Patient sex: F
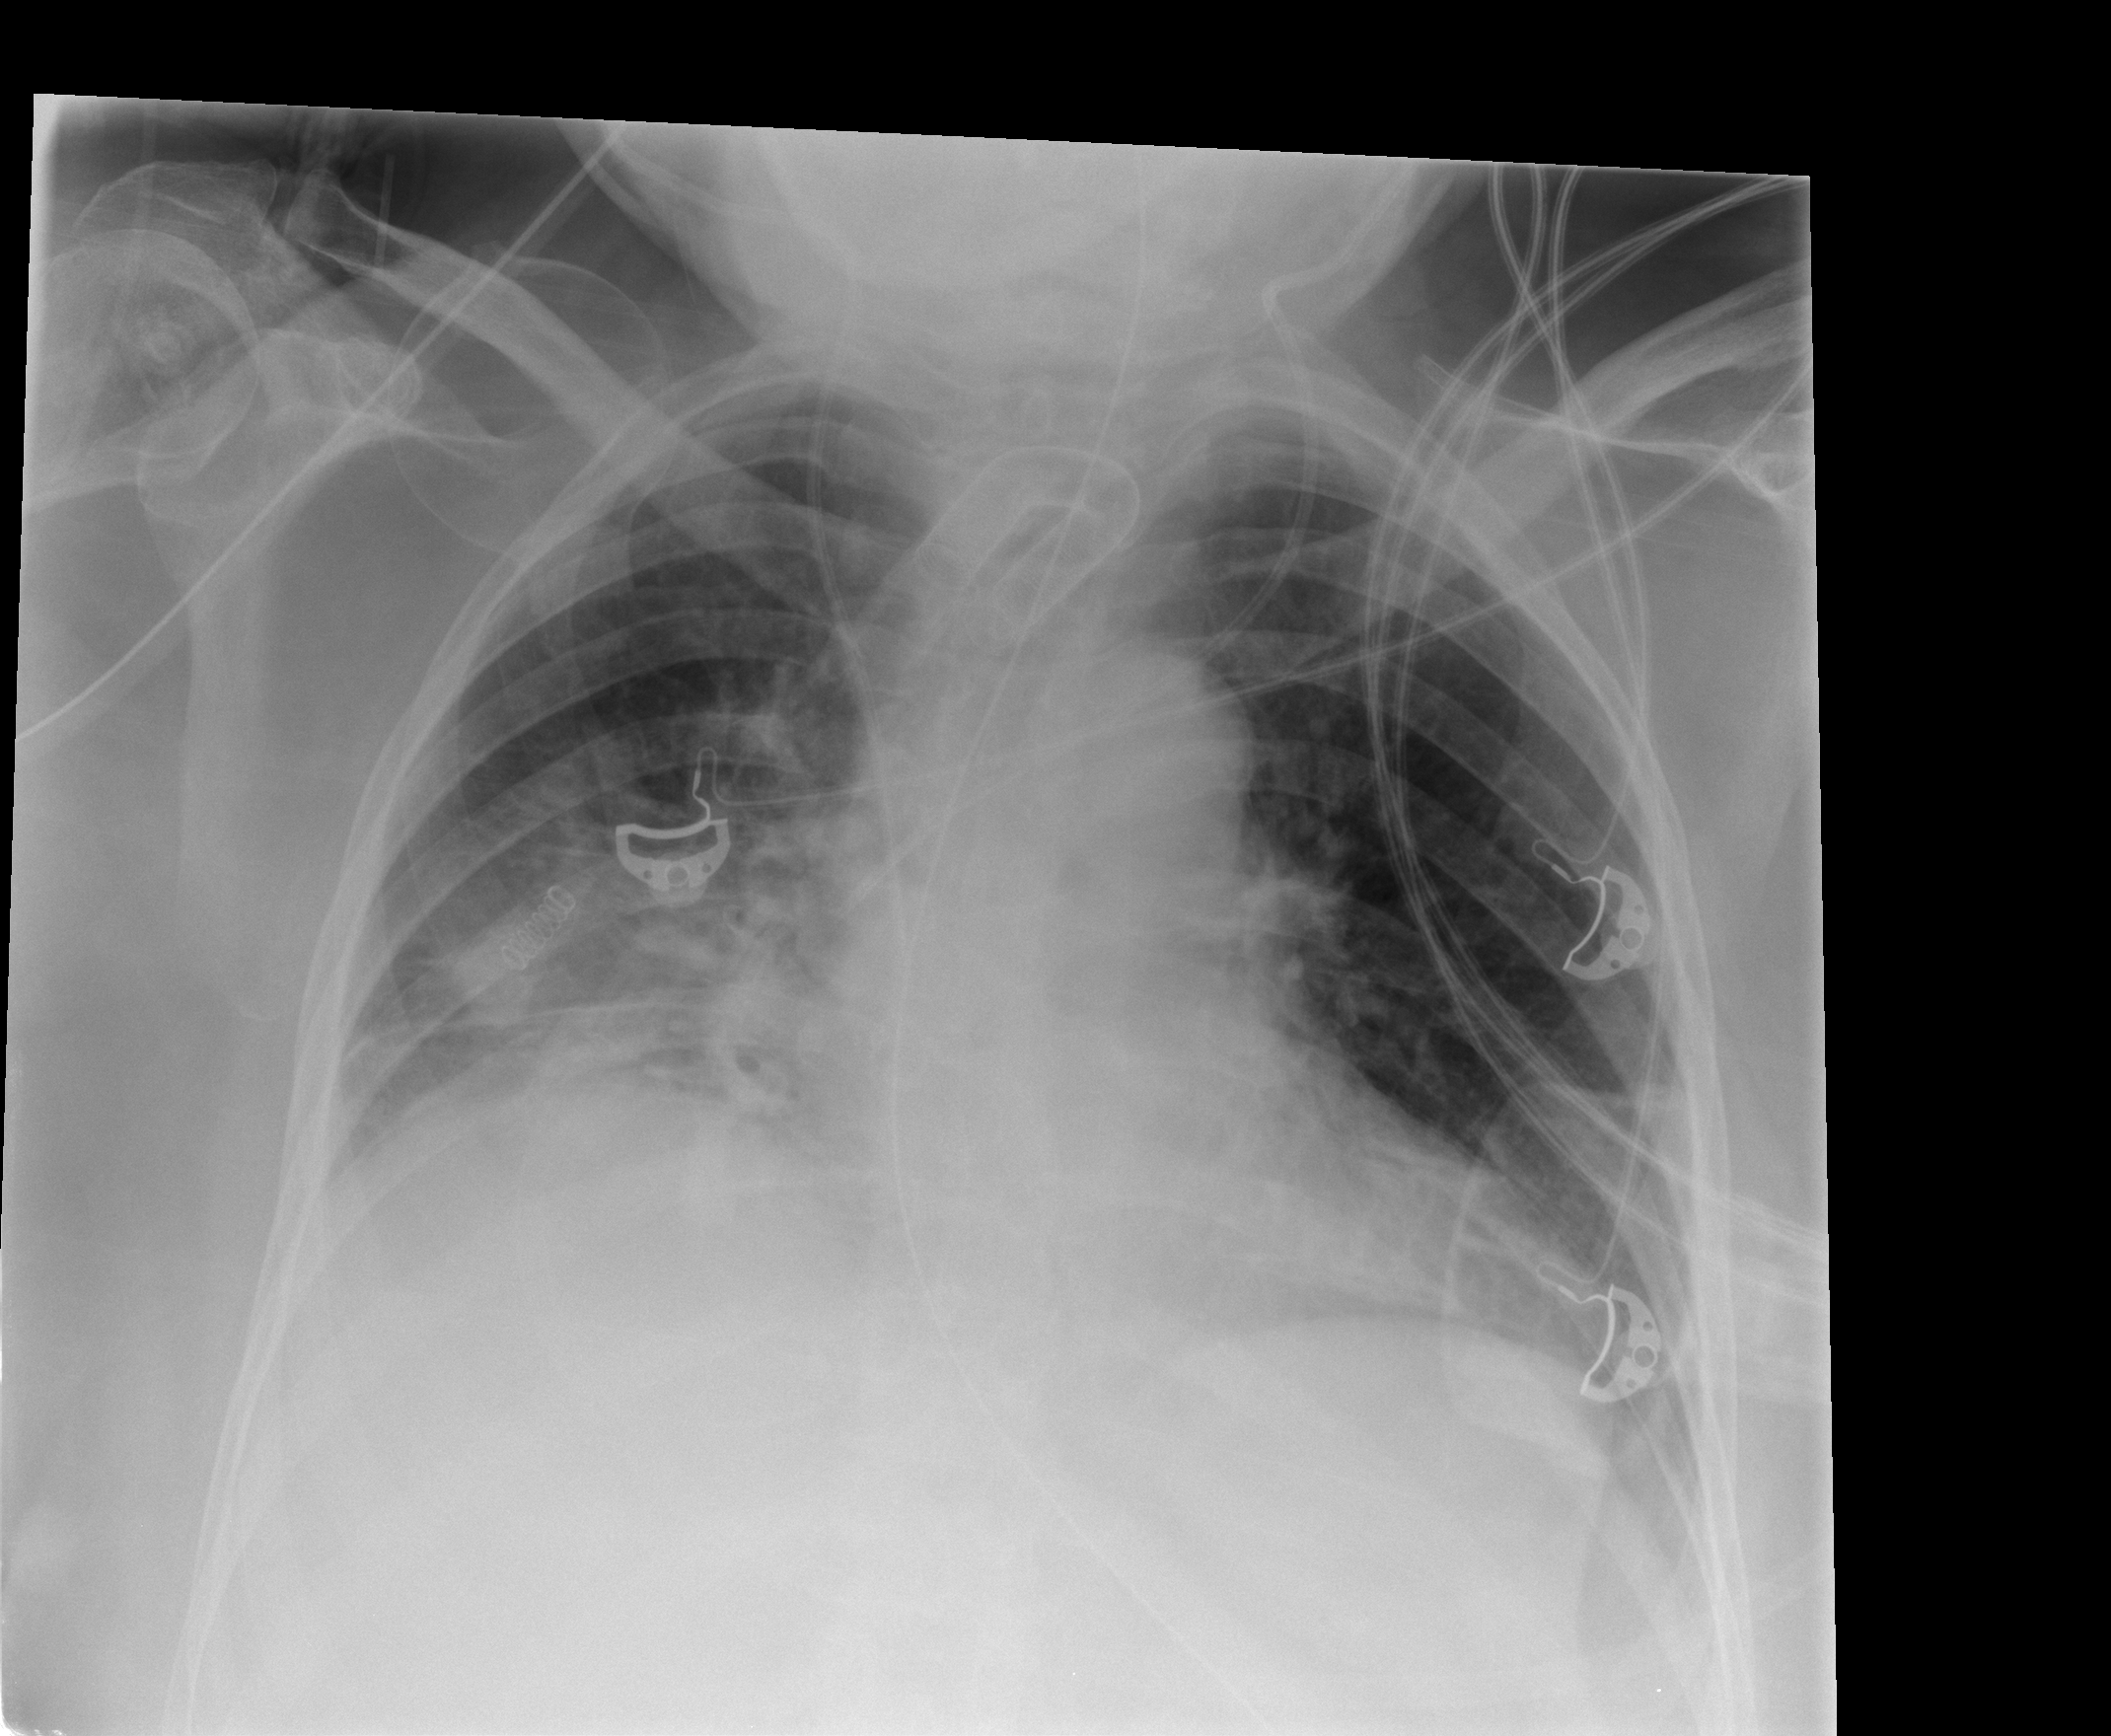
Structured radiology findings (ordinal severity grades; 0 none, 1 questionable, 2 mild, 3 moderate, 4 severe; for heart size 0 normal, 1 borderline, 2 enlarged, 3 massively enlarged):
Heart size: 0
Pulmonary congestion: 0
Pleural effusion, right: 2
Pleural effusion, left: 0
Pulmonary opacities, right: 2
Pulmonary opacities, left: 0
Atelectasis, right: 2
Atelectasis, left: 0